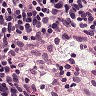
Metastatic tissue present: no